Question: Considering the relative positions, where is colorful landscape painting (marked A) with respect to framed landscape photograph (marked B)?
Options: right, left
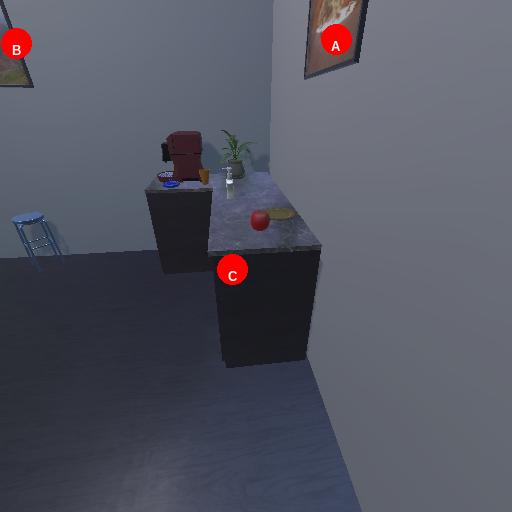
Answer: right